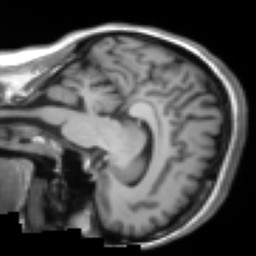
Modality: T1w
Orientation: sagittal